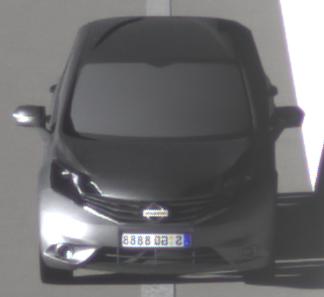
Make: Nissan
Model: Note 1.2
Detailed model: Note (E12) (10/13 - 12/16)
Model produced from: 2013/10
Model produced until: 2015/09
Doors: 5
Color: gray
Road condition: dry road
Daytime: sunrise or sunset
Contrast: high contrast